Field crop: maize
Growth stage: 2
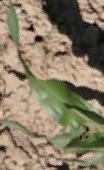
Species: maize